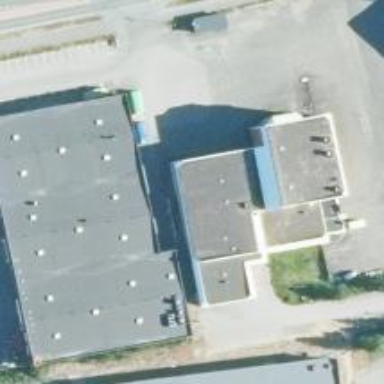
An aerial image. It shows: Fitness centre on leisure land.